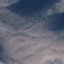
Label: HerbaceousVegetation